Question: I'm trying to implement a game mechanics of "Hooking" objects... Here's picture of what i'm talking about:

But I have a problem with the chain/string of the hook.
I've tried create it step by step when the hook is on the fly, using timer and 'enterFrame' events, but they both generate huge gaps between chain segments.
I've tried creating big image of whole chain and changing width dynamicly, but it only stretches and looking funny :D
Maybe anyone faced the same problem?
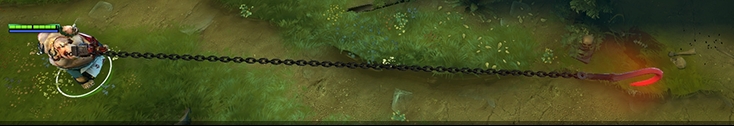
Answer: I would suggest you to try following.
1. Create whole chain
2. place it inside container (display.newContainer)
3. change width of container.
Container automatically generates masks so instead of stretching you will have just part of your chain hidden under mask.
here is link to container docs <URL>